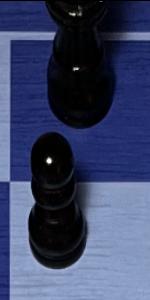
Label: Pawn_Black